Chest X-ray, PA view. Patient: 31 years old, sex F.
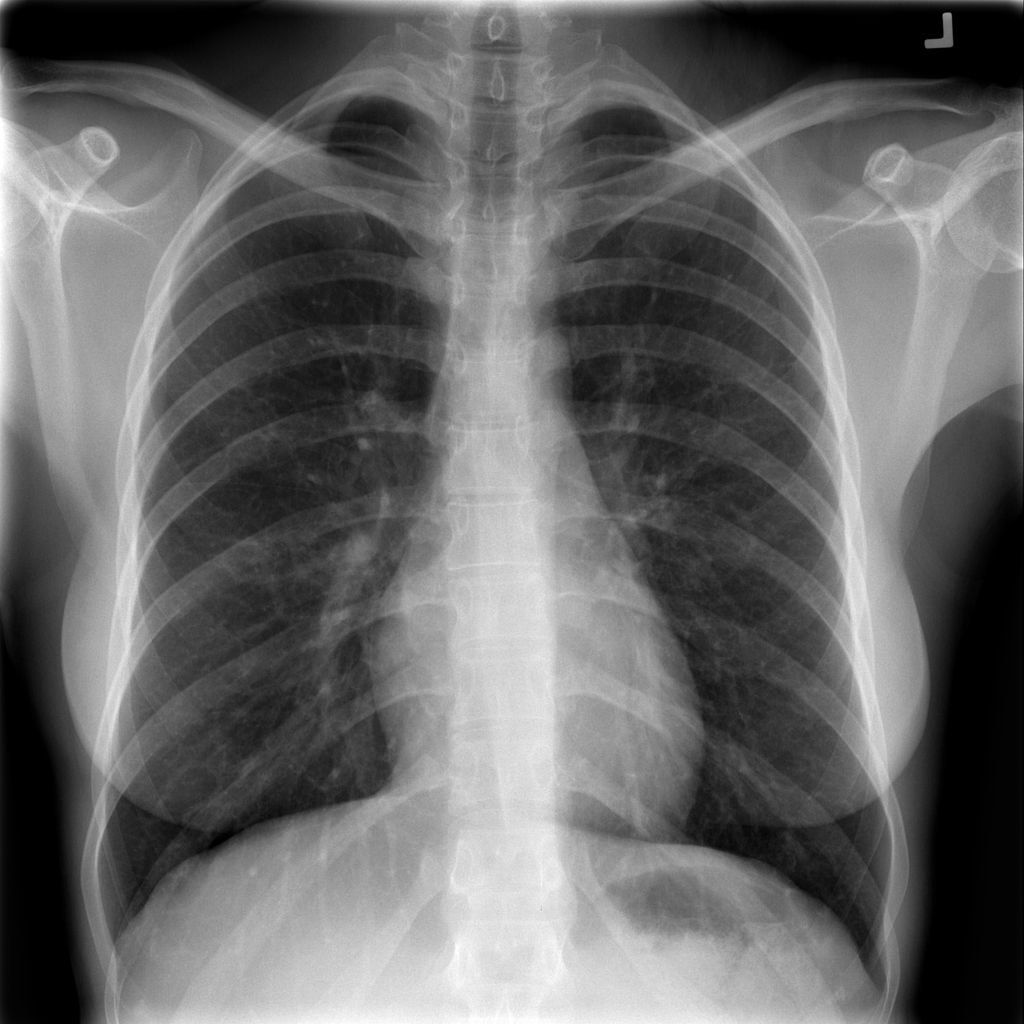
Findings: Infiltration